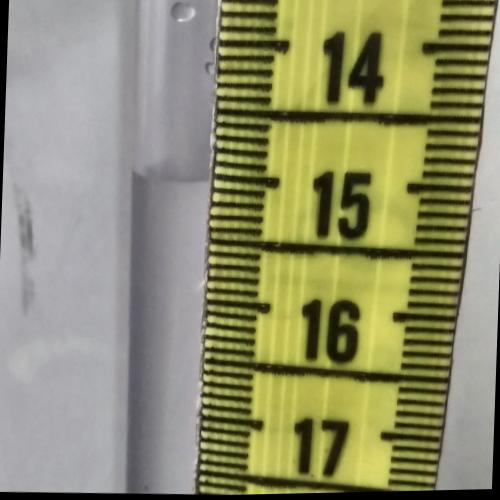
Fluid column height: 15.0 cm